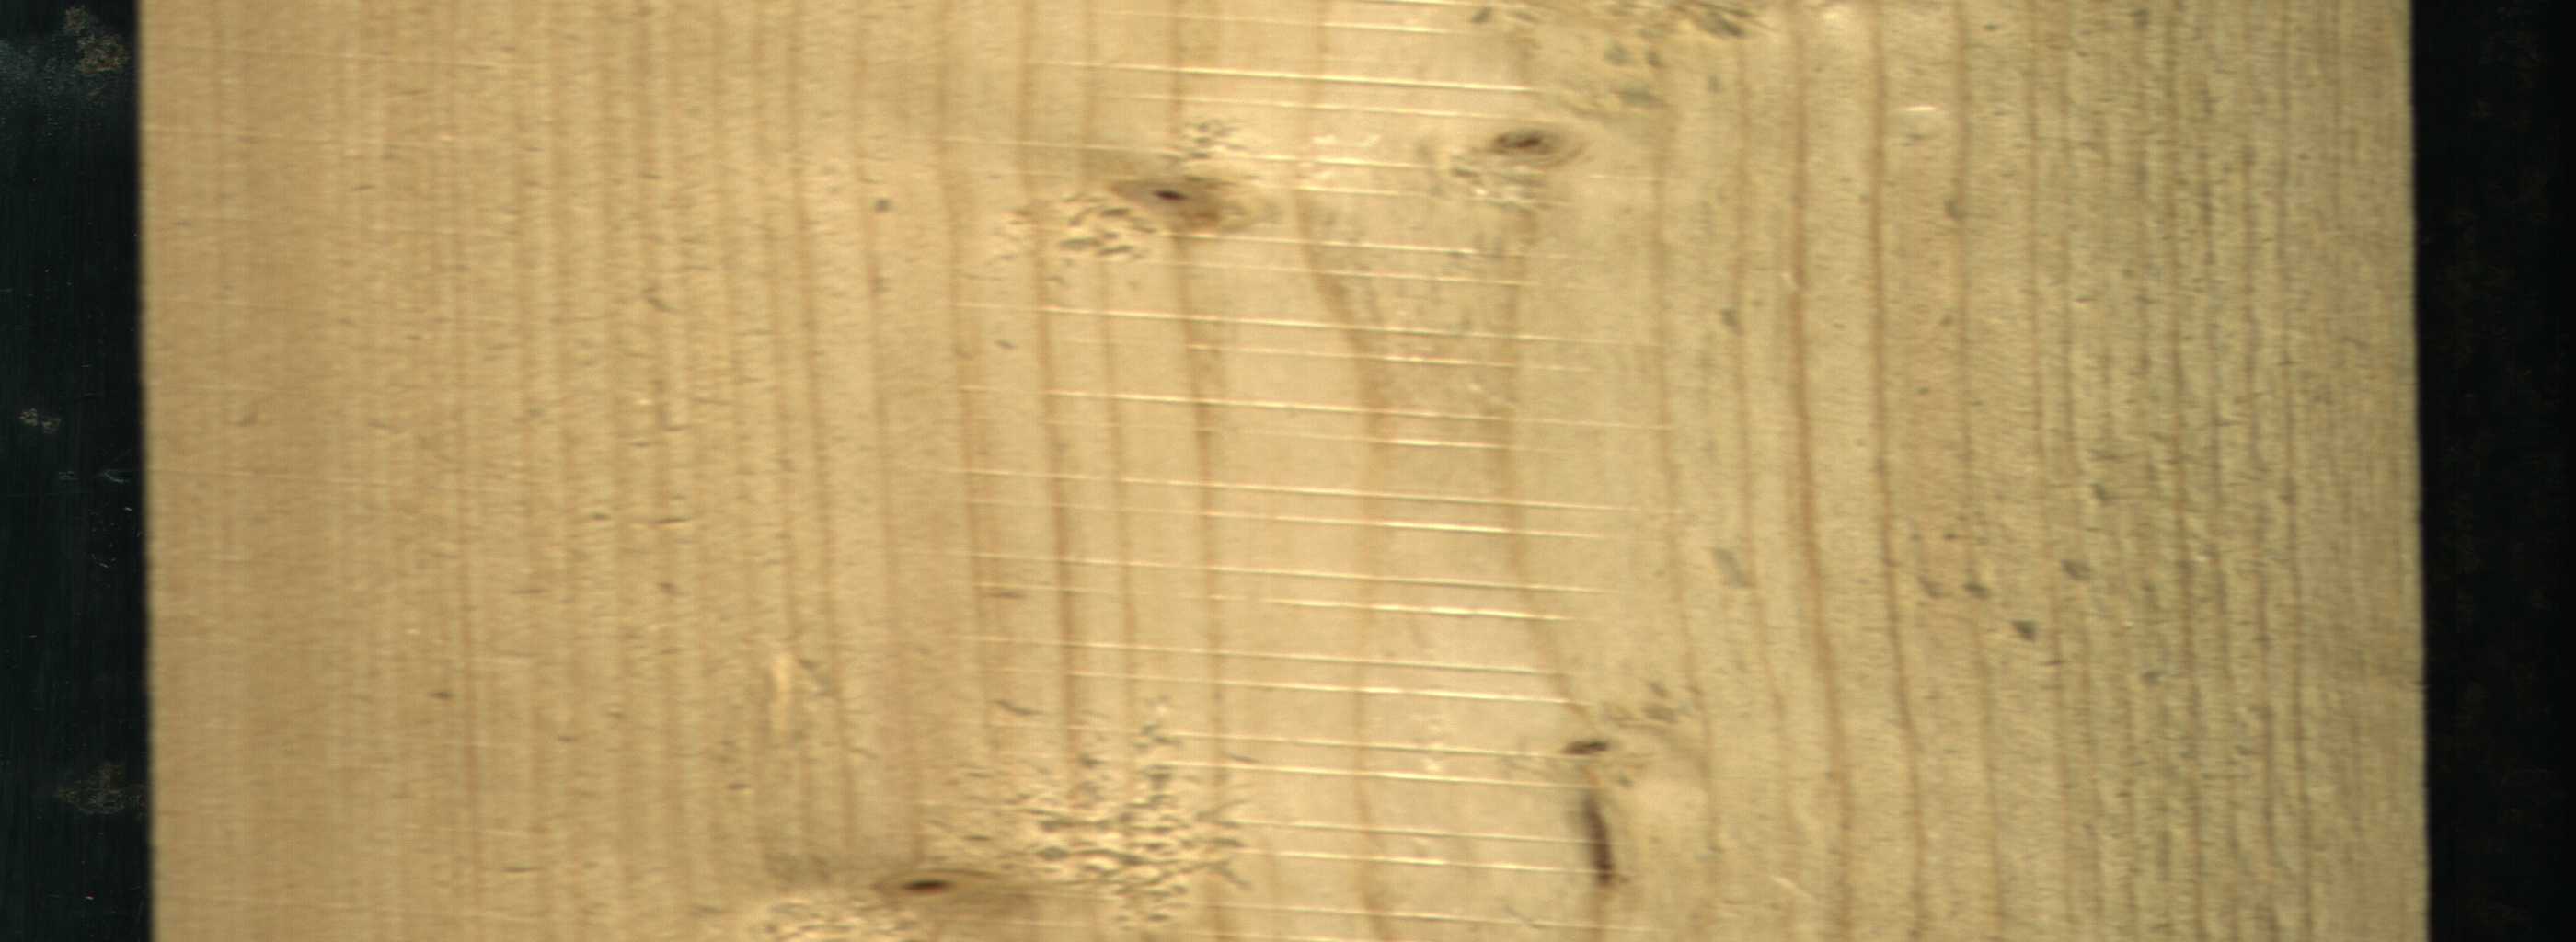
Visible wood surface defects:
resin
Live_Knot
Live_Knot
Live_Knot